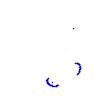
Particle: proton